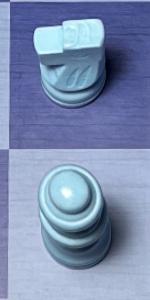
Label: Queen_White